Question: I use MFSideMenu in my application, and i can show the menu using a pan gesture on the navigation bar only. I would like it to work on the whole screen, like on the facebook app.!

I've tried changing this line (l.39 in MFSideMenuManager.m)
'''
[controller.navigationBar addGestureRecognizer:recognizer];
'''
to this :
'''
[controller.view addGestureRecognizer:recognizer];
'''
but it just won't work.
Do you have any idea of what i should edit for it to work?
Thank you for your help
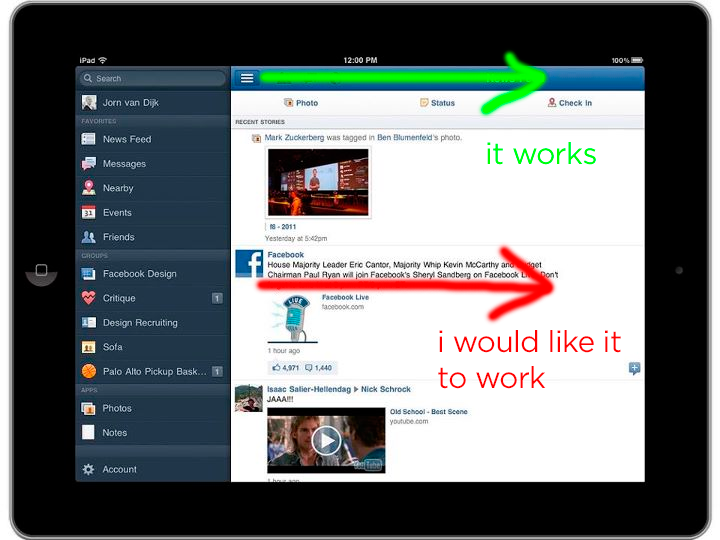
Answer: I finally succeeded making it work. The gesture is actually already implemented but working only if the menu is hidden. We have to remove 2 conditions to make sure it works both ways
There are two lines to edit in the MFSideMenuManager.m
In the gestureRecognizerShouldBegin: method
'''
if([gestureRecognizer isKindOfClass:[UIPanGestureRecognizer class]]) {
if([gestureRecognizer.view isEqual:self.navigationController.view] &&
self.navigationController.menuState != MFSideMenuStateHidden) return YES;
'''
becomes
'''
if([gestureRecognizer isKindOfClass:[UIPanGestureRecognizer class]]) {
if([gestureRecognizer.view isEqual:self.navigationController.view]) return YES;
'''
In the navigationControllerPanned: method, just remove the if line
'''
- (void) navigationControllerPanned:(id)sender {
if(self.navigationController.menuState == MFSideMenuStateHidden) return;
[self handleNavigationBarPan:sender];
}
'''
becomes
'''
- (void) navigationControllerPanned:(id)sender {
[self handleNavigationBarPan:sender];
}
'''
And it works!
It is not a really good practice to edit a library, but it is easy if you want to go further to add a boolean option to MFSideMenu to make it configurable.